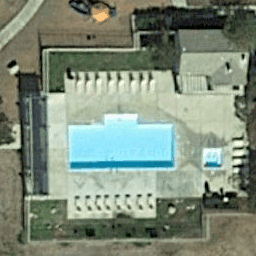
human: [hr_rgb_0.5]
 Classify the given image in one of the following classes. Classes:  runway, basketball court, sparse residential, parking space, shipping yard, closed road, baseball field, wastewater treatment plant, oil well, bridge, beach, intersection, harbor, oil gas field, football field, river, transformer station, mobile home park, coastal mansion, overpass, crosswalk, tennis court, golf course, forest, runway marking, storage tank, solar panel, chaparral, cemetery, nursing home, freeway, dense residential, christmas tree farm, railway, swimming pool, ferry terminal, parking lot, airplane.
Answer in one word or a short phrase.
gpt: swimming pool